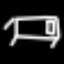
Label: bed